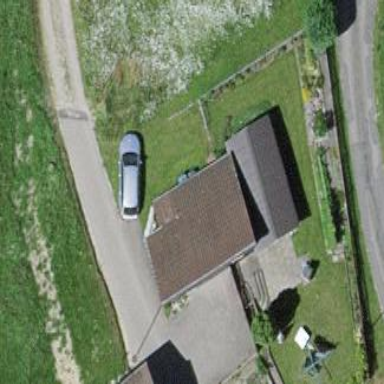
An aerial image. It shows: Garage building.